Current action and preconditions to check: path_clear

Your task: For each precondition in the list above, predict whether it will hold at this action.

Consider the current scene as observed from the mobile robot's camera, and analyze the predicted future states of all dynamic agents (e.g., people, animals, vehicles, or any moving entities) within the NEXT SECOND.

IMPORTANT: Only answer "very likely" if you are absolutely certain—based on strong, clear evidence—that a dynamic agent will violate the precondition in the predicted future state. Do NOT answer "very likely" for unlikely, ambiguous, or low-probability risks.

Ask yourself for each precondition: Is there a high probability, with clear and convincing evidence, that the predicted future states of any dynamic agent will interfere with the predicted future state of the currently executing action within the NEXT SECOND, causing that precondition to fail?

Assess the risk level based on these predictions. Use "likely" or "very likely" if motions create a clear risk of interference.

Use "neutral" or "improbable" if agents are nearby but their predicted paths are clearly diverging or non-conflicting.

Failure Risk Categories: "very improbable", "improbable", "neutral", "likely", "very likely"

Answer Format: Output ONLY the probability_of_failure value from these categories: "very improbable", "improbable", "neutral", "likely", "very likely"

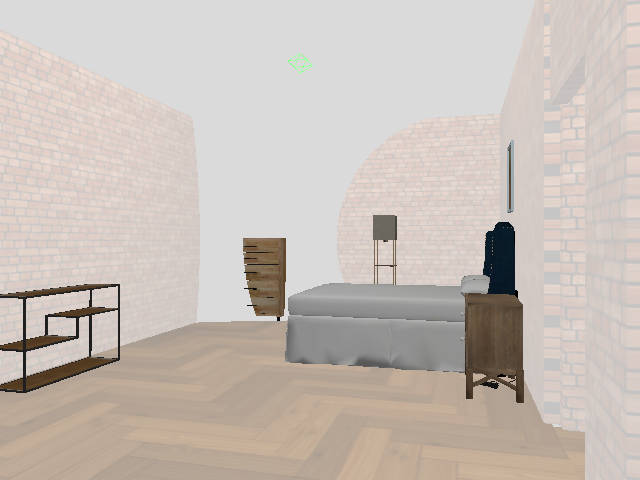

Answer: very improbable